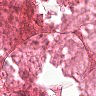
Metastatic tissue present: no